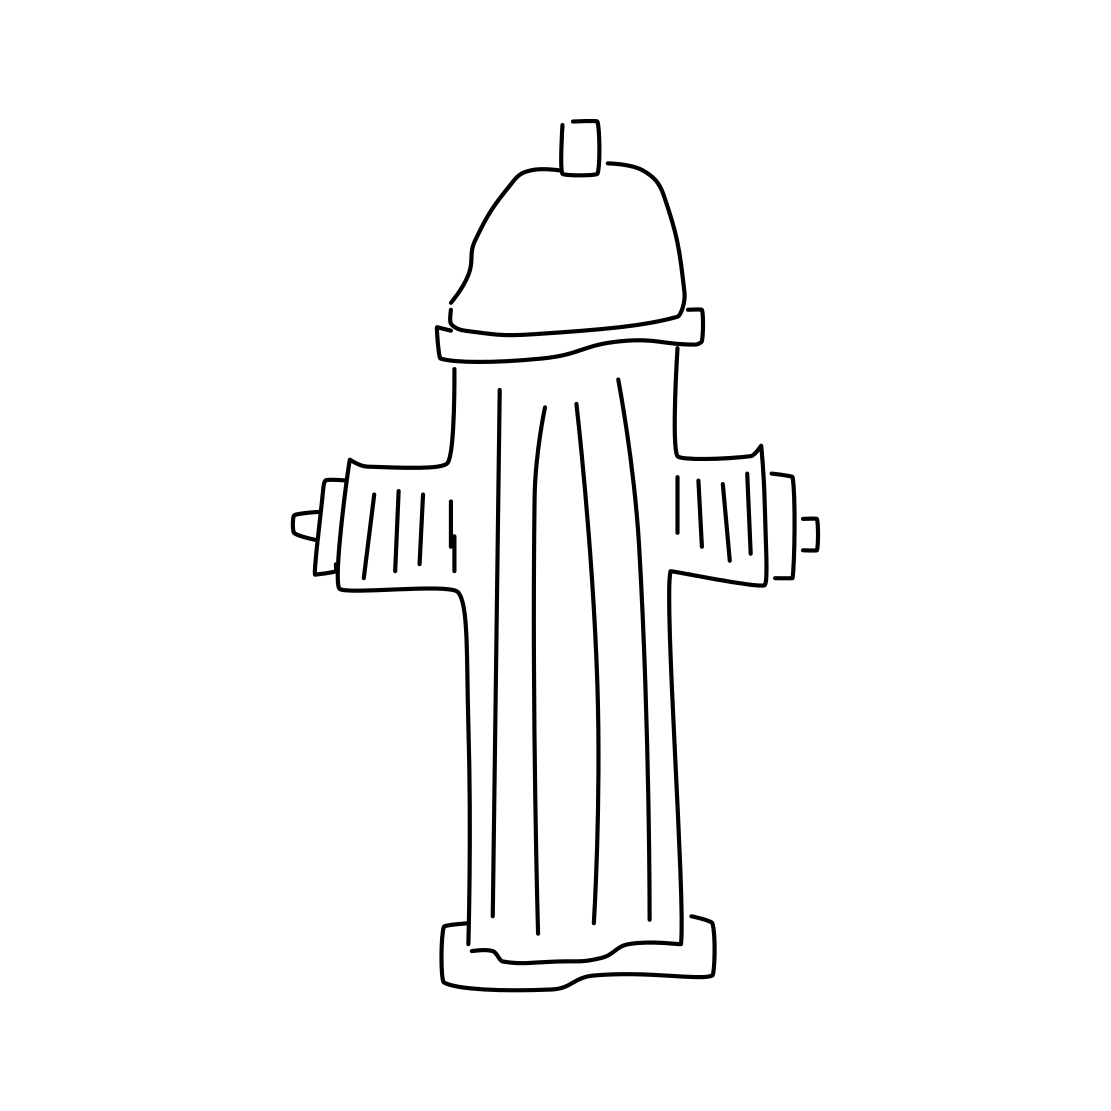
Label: fire hydrant